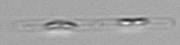
Label: Leptocylindrus